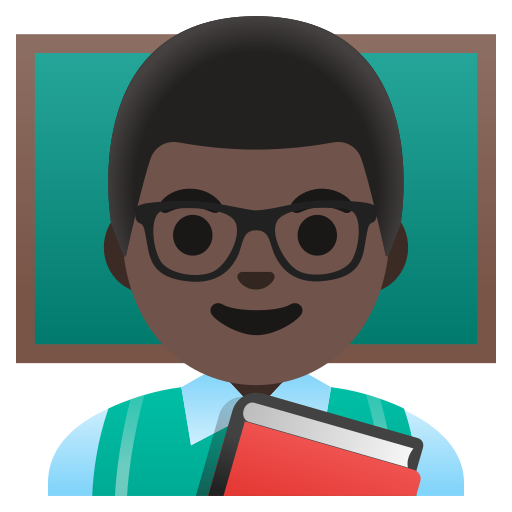
Emoji: 👨🏿‍🏫